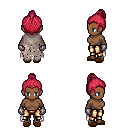
a pixel art fantasy rpg character, female body template, human, dark skin, gray tattered cape, gold greaves, ruby red short topknot hairstyle, metal gloves, brown slippers, four views (front, back, left, right), 2x2 character sprite sheet, small pixel art, hard edges, no anti-aliasing